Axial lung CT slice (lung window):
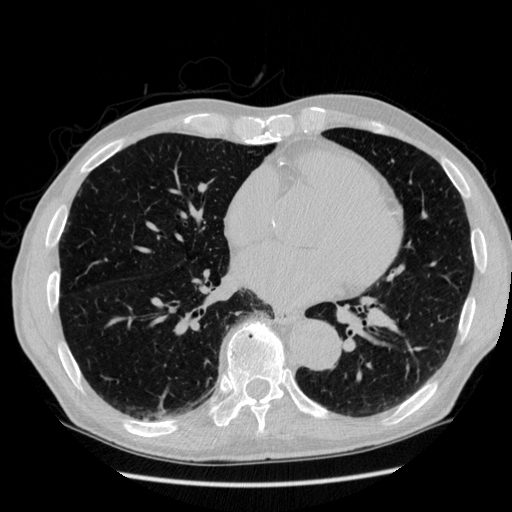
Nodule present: no